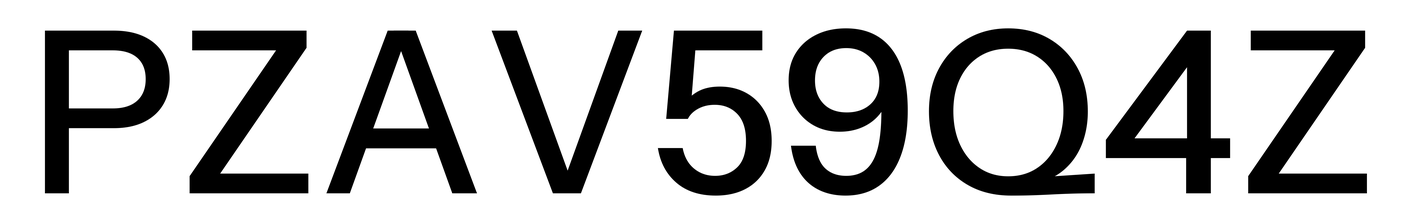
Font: InstrumentSans_Medium